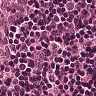
Metastatic tissue present: no